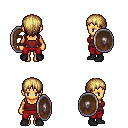
a pixel art fantasy rpg character, female body template, human, tanned skin, maroon pirate shirt, red pants, blonde plain hairstyle, black shoes, shield, four views (front, back, left, right), 2x2 character sprite sheet, small pixel art, hard edges, no anti-aliasing